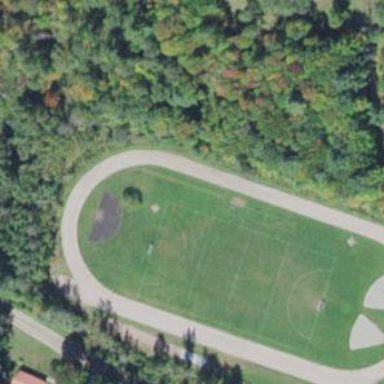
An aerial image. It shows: Track in leisure land.